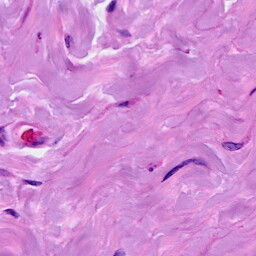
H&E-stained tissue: Breast